Aerial crown-view tile of a tropical tree (Barro Colorado Island, Panama), acquired 20240716:
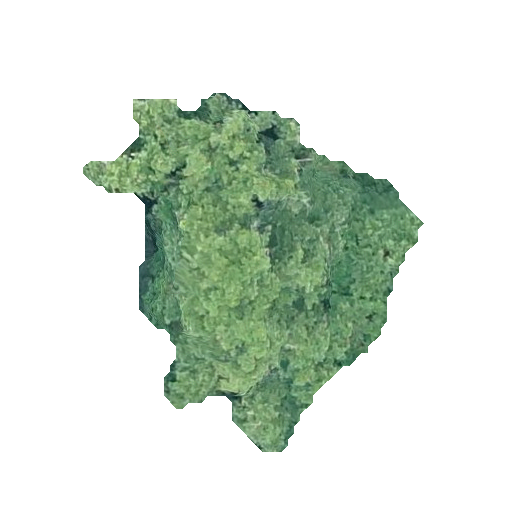
Species: Genipa americana
GBIF accepted scientific name: Genipa americana
Crown area: 106.834 m²